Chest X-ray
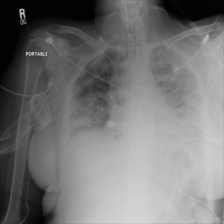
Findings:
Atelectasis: negative
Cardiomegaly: negative
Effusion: negative
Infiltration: negative
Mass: negative
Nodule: negative
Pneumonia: negative
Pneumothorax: negative
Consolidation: negative
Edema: negative
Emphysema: negative
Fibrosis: negative
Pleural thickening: negative
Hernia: negative